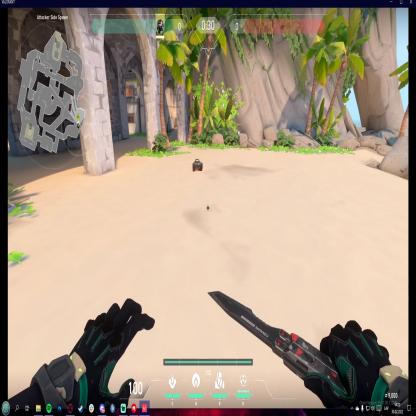
Label: dropped spike